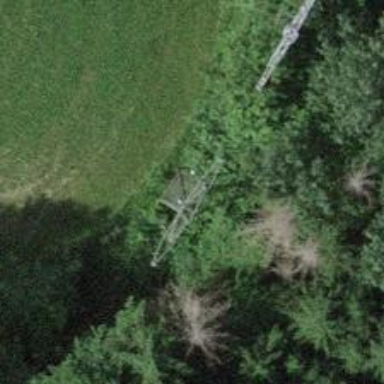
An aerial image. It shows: Lattice structure tower.